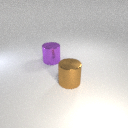
large purple metal cylinder behind large brown metal cylinder